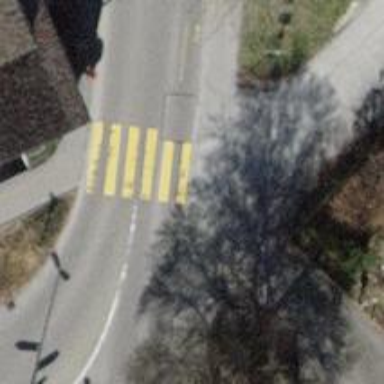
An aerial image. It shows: Uncontrolled zebra crossing on the road.